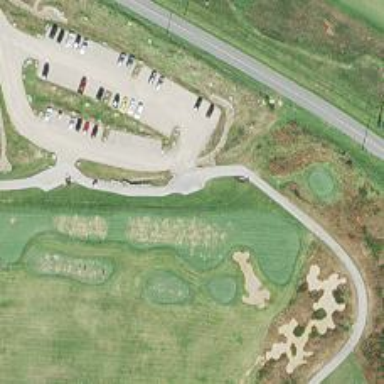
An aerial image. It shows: Service road used as golf cart path.